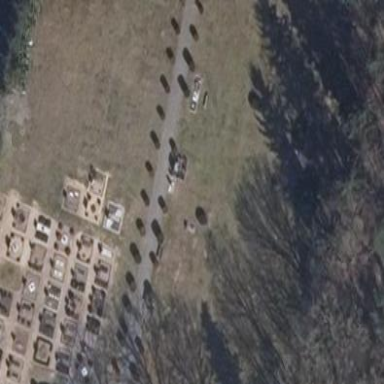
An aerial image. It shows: Cemetery.